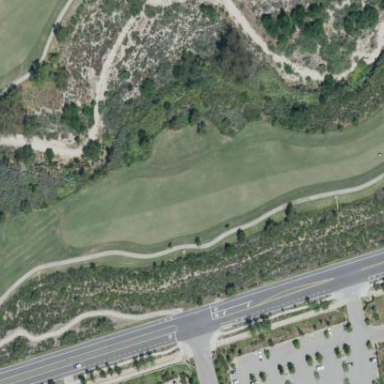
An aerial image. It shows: Area of rough grass used for golf.